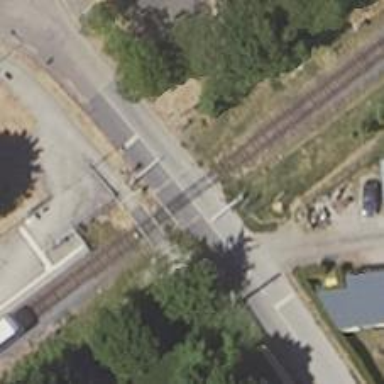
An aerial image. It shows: Level crossing on the railway with lights.